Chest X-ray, AP view. Patient: 31 years old, sex F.
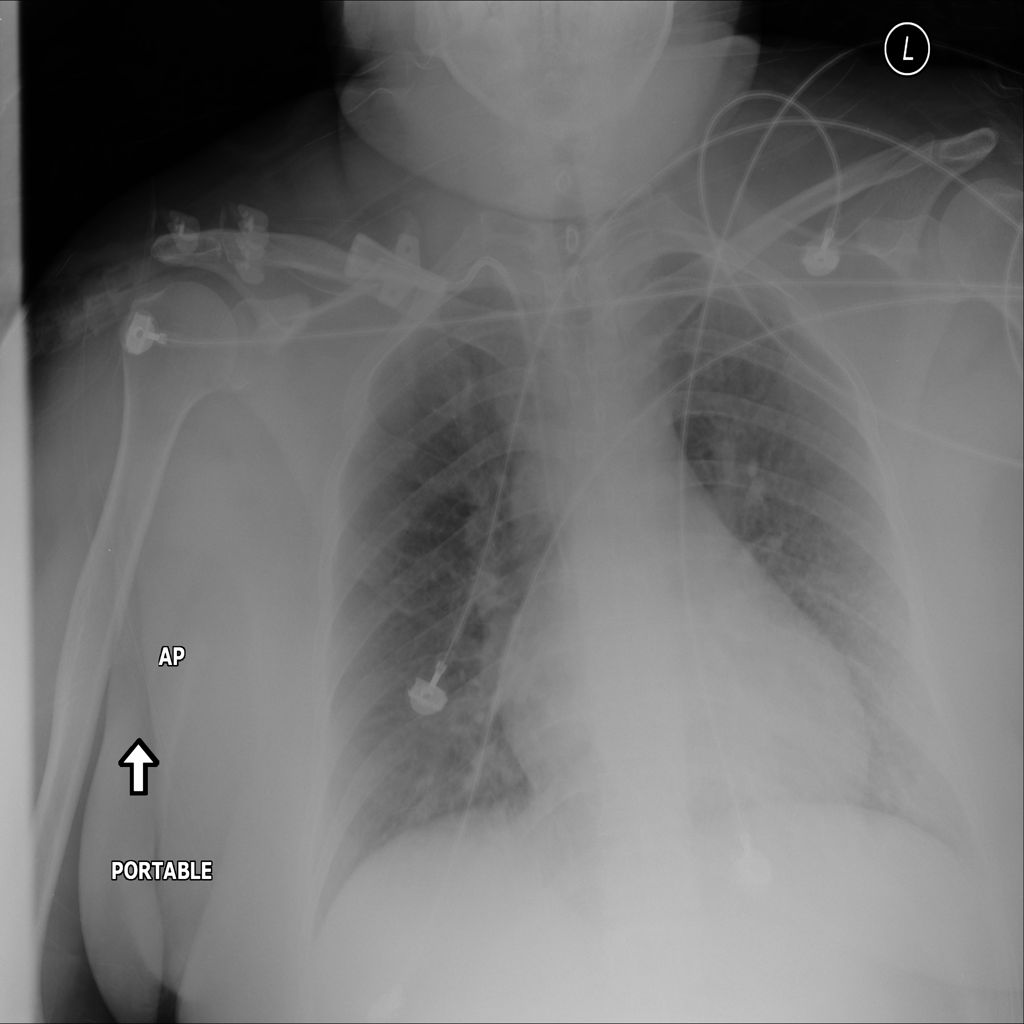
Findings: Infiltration